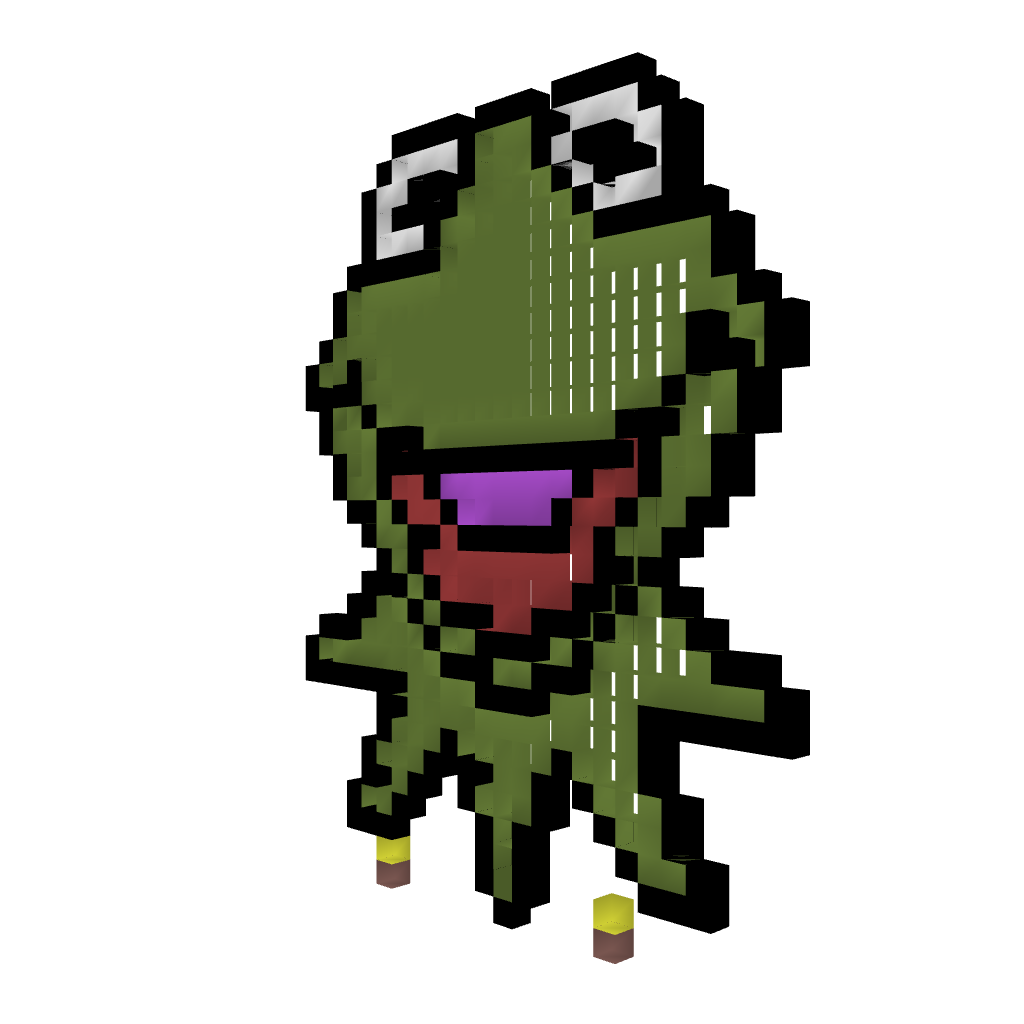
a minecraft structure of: Kermit high quality